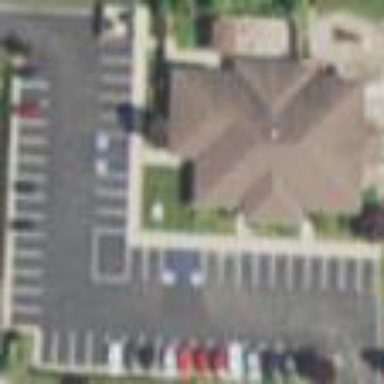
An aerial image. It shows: Parking area with surface.